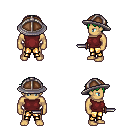
a pixel art fantasy rpg character, male body template, human, tanned skin, maroon sleeveless shirt, gold greaves, green short bangs hairstyle, chain helm, dagger, four views (front, back, left, right), 2x2 character sprite sheet, small pixel art, hard edges, no anti-aliasing